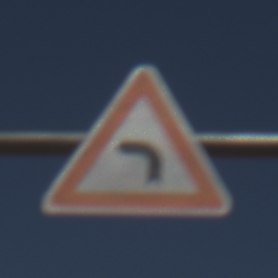
Verkehrszeichen: KurveLinks
Umgebung: Outdoor, Nature
Tageszeit: MorningAfternoon
Wetter: Clear
Licht: Natural
Jahreszeit: NotSpecified
Kontrast: HighContrast